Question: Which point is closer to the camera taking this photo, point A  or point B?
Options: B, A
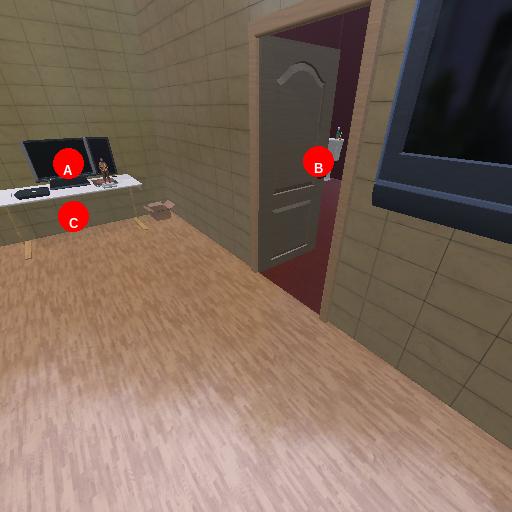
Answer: B